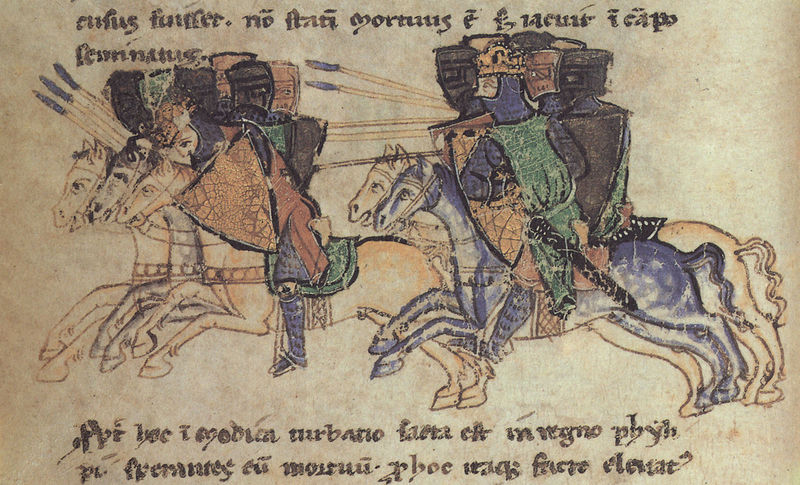
Titel: Alexanderroman
Institution: Leipzig, Stadtbibliothek
Schlagwörter: blau, kampf, grün, braun, grau, männer, zeichnung, rot, silber, krone, pferd, pferde, reiter, hufe, reiten, ritt, sattel, schrift, krieg, könig, lanze, schild, buch, seite, schilder, schwert, helm, ritter, rüstung, tinte, pergament, helme, apokalypse, mittelalter, kreuzzug, lanzen, speer, speere, miniatur, handschrift, galopp, latein, schilde, buchmalerei, kettenhemd, manuskript, satte, beritten, 14. jh, 5, 1330, mortuus, 13304, silbertinte